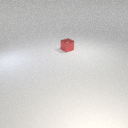
small red metal cube